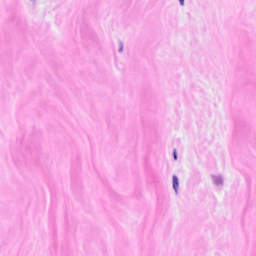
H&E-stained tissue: Breast